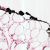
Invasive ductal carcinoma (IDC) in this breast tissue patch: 0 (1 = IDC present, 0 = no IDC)